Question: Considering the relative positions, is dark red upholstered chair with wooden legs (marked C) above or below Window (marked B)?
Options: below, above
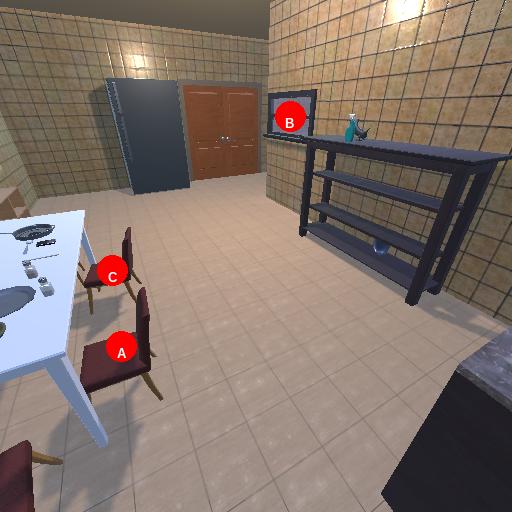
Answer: below